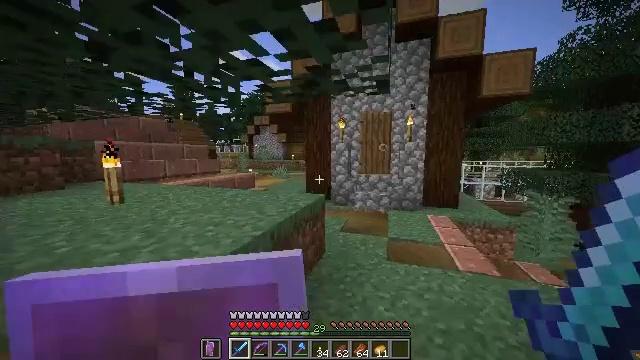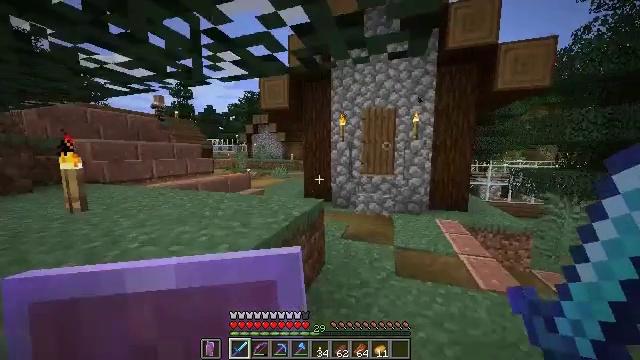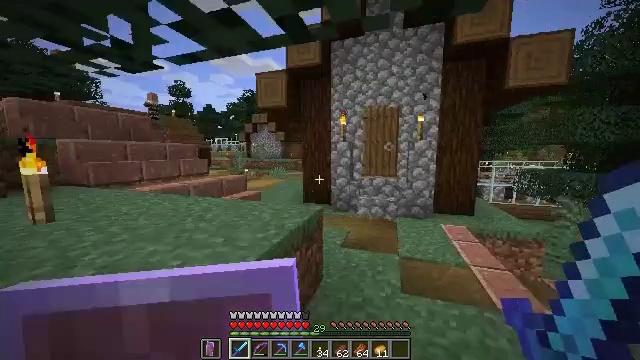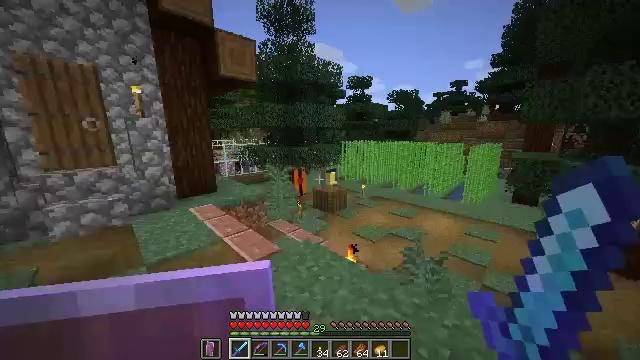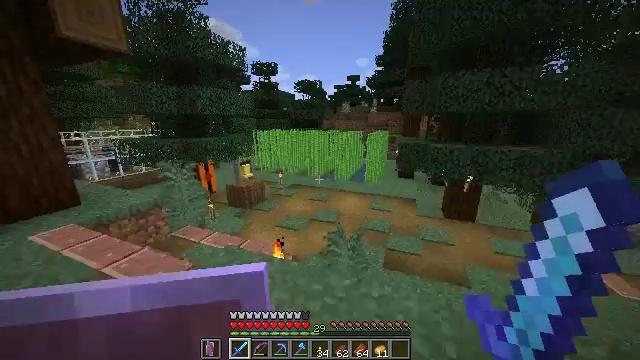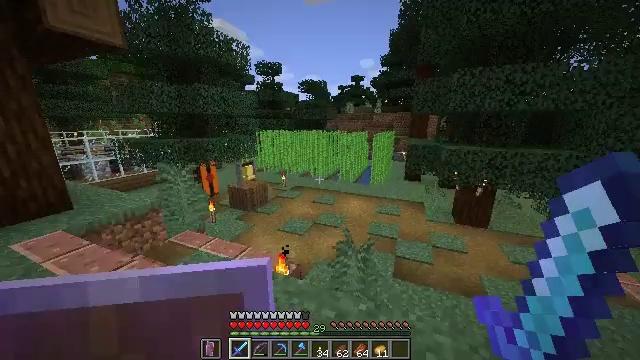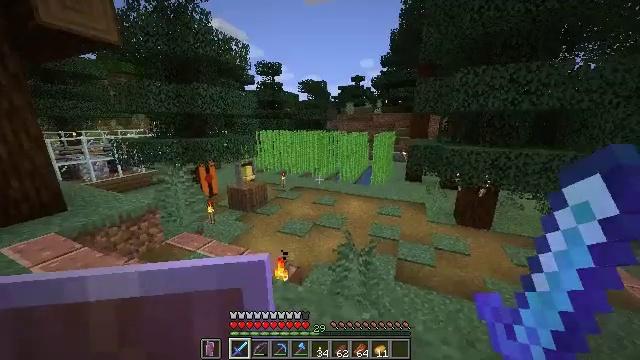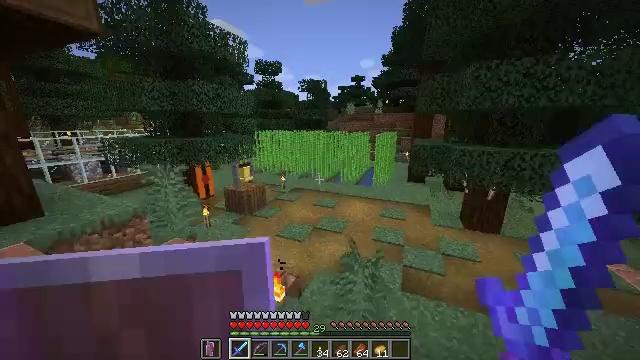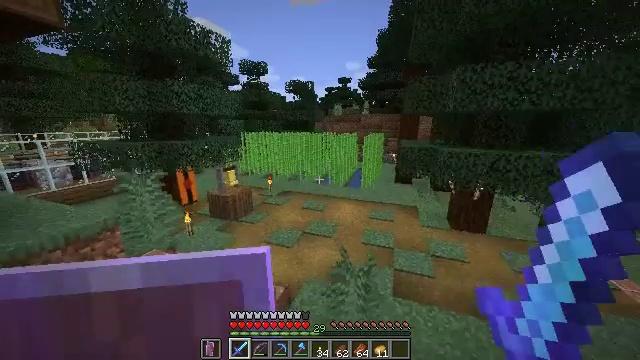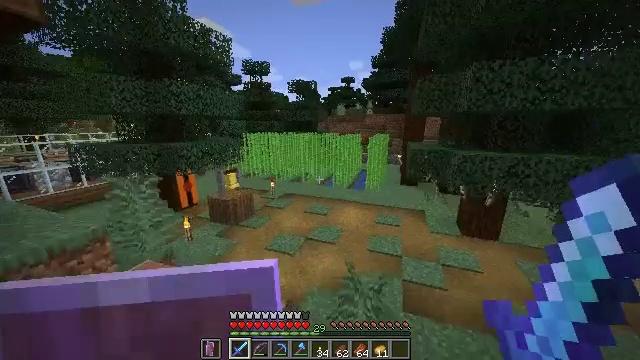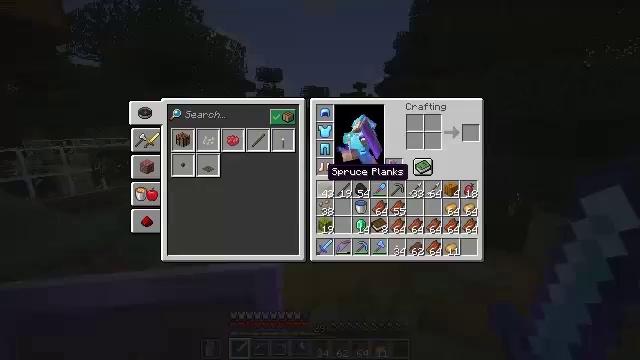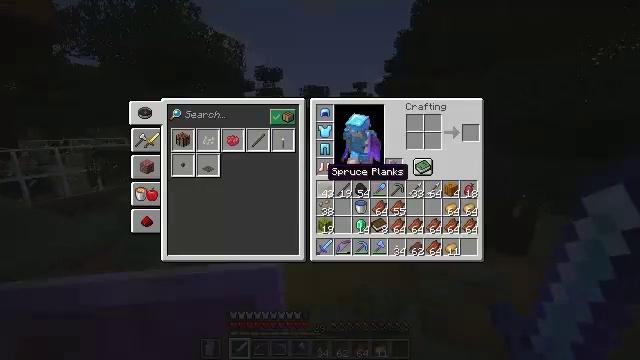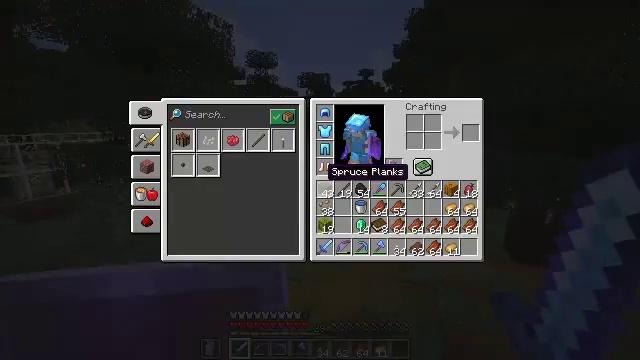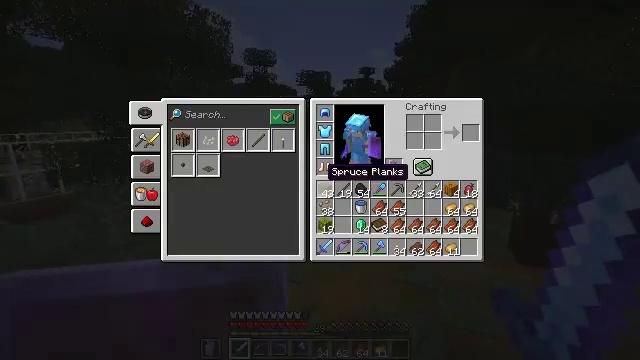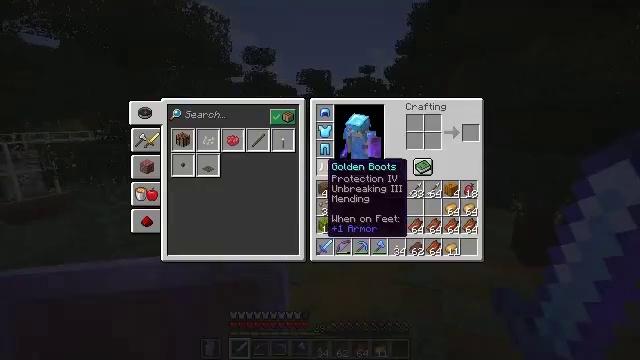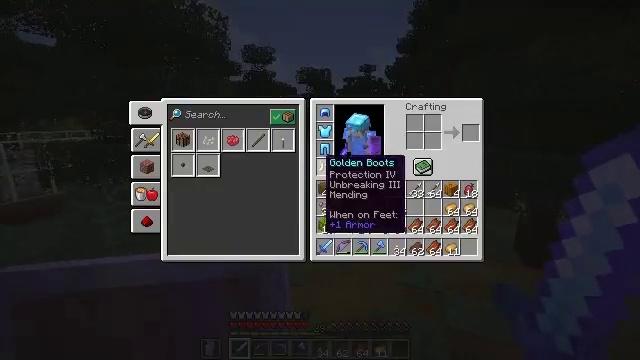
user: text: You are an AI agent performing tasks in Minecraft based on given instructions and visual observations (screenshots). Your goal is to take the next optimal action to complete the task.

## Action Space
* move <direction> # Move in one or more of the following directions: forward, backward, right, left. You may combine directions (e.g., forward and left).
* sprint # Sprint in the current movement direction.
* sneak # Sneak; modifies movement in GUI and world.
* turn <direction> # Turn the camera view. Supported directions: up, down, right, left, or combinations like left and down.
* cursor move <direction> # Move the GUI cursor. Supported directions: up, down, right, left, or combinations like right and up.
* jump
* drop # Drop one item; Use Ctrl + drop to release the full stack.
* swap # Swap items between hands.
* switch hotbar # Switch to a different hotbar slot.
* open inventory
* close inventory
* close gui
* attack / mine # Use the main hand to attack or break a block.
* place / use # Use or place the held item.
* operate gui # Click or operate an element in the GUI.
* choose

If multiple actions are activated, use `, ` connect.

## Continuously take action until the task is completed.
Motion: motion action
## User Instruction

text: Break the sugar cane.
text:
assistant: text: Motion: move forward
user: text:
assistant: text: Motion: move forward
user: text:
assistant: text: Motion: move forward, turn right and down
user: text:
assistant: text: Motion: move forward, turn right and down
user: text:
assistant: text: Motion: move forward, sprint
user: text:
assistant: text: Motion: move forward, sprint
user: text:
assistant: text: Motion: move forward, sprint
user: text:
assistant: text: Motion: move forward, turn right
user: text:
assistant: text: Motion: move forward
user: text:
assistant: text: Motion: move forward, turn left and up, open inventory
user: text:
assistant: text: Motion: open inventory
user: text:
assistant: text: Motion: open inventory
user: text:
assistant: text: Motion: no_op
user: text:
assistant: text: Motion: no_op
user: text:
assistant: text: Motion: no_op
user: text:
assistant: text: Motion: no_op
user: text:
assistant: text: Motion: no_op
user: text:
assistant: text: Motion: no_op
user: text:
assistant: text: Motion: move forward
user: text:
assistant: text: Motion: move forward, turn right
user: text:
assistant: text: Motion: move forward
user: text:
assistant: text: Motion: move forward, sprint
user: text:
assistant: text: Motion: move forward, sprint
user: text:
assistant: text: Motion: move forward, sprint
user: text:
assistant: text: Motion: move forward
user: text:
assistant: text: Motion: move forward, turn right and up
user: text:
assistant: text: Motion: move forward, turn right and up
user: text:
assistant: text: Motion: move forward, sprint
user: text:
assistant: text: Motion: move forward, sprint
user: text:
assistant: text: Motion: move forward, sprint